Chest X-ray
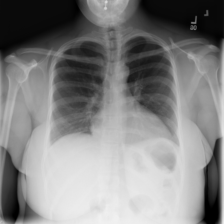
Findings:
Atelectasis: negative
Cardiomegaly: negative
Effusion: negative
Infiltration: negative
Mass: negative
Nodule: negative
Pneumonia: negative
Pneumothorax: negative
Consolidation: negative
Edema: negative
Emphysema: negative
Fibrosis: negative
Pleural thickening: negative
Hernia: negative